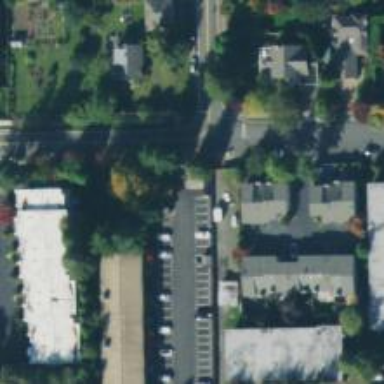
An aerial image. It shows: Alley classified as service road.